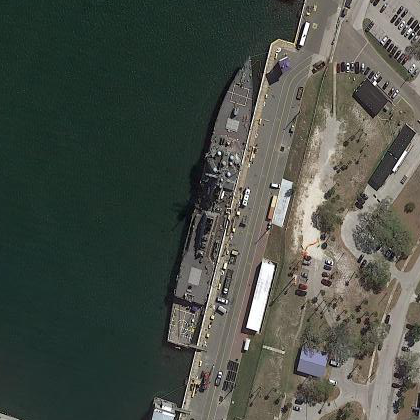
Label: destroyer